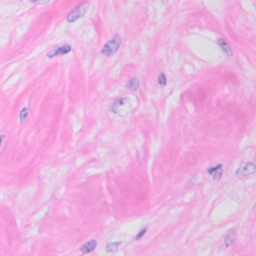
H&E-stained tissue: Breast